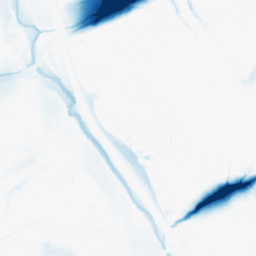
Category: morphological
Decomposition family: morphological_ellipse
Decomposition parameters: operation: closing
width: 50
height: 30
Upsampling method: sinc_blackman
Upsampling parameters: scale: 2
kernel_size: 16
Upsampling scale: 2